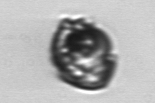
Label: Proterythropsis